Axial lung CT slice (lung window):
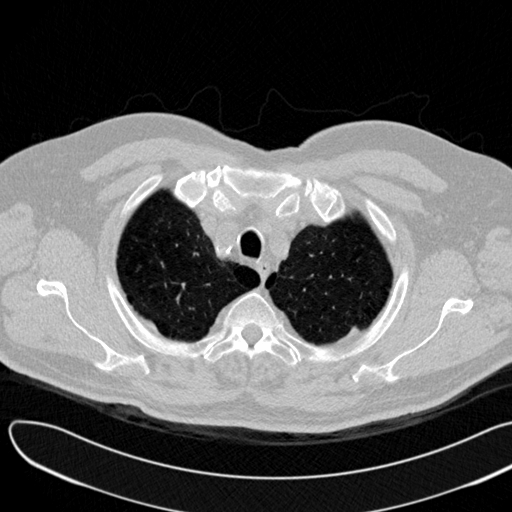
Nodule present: no